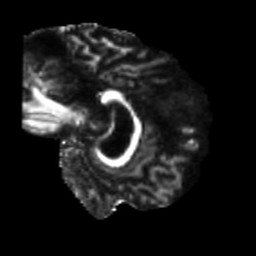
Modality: FA
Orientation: sagittal
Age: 73
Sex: female
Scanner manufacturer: siemens
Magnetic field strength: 3 T
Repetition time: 5.25 s
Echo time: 0.08 s